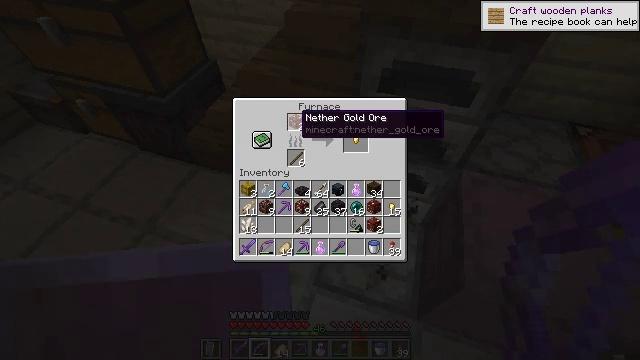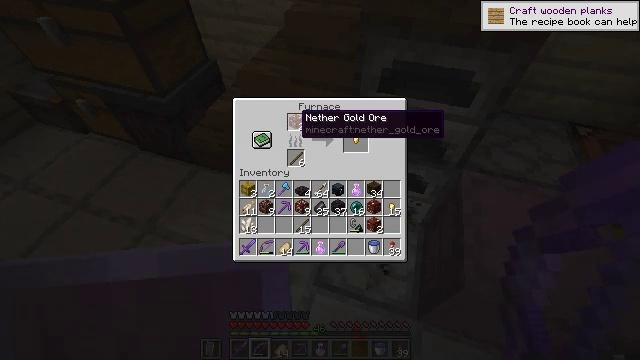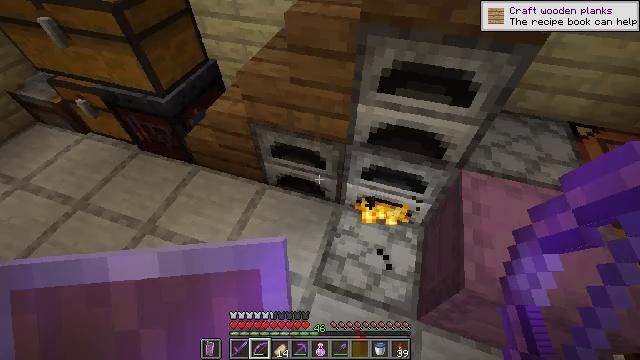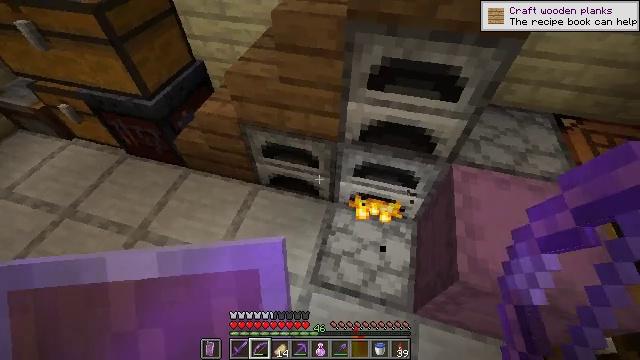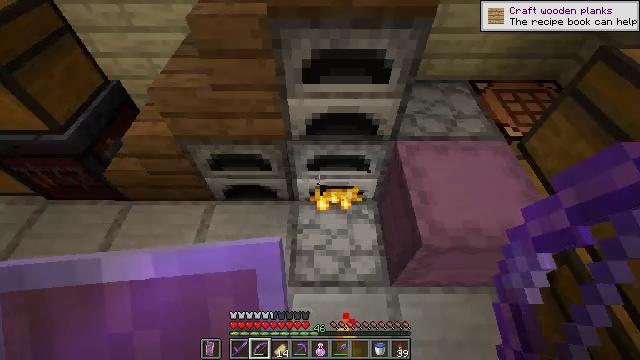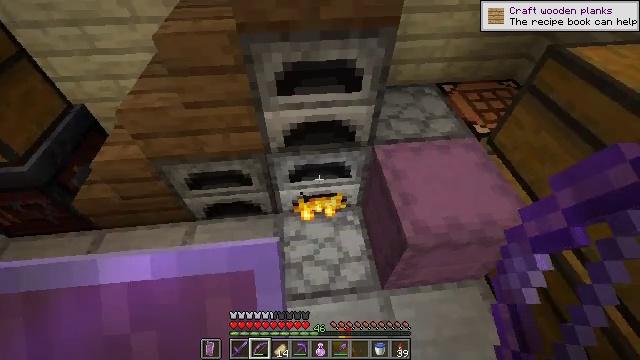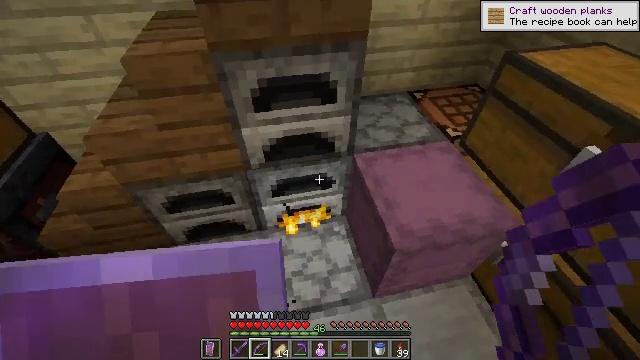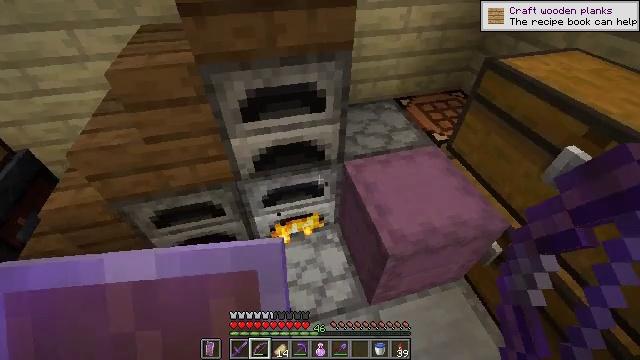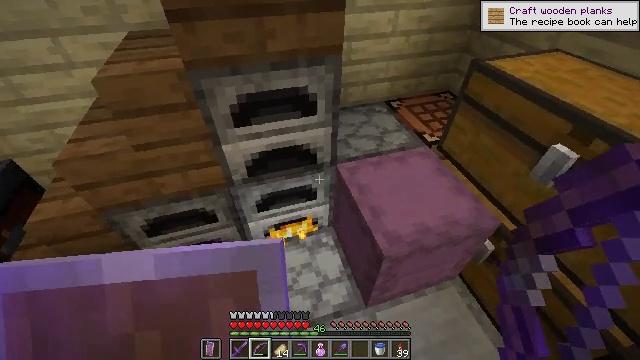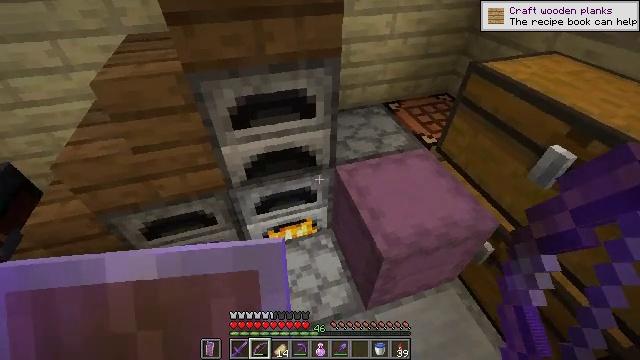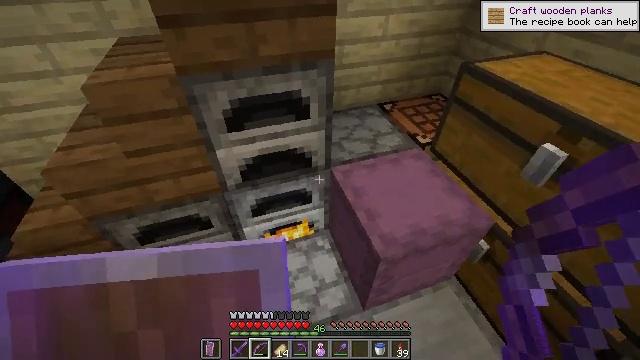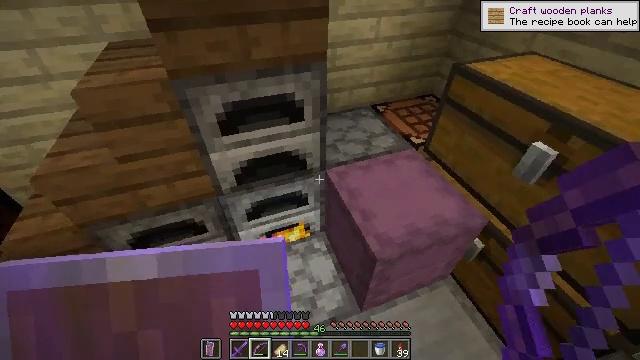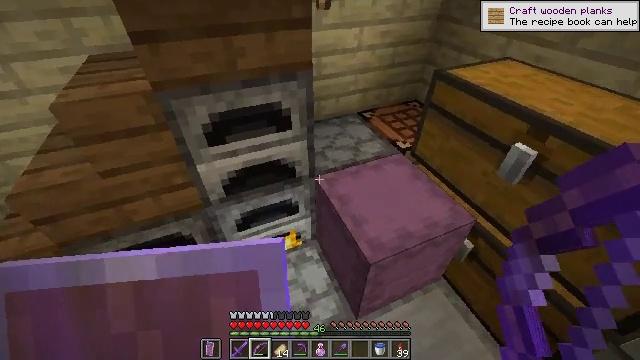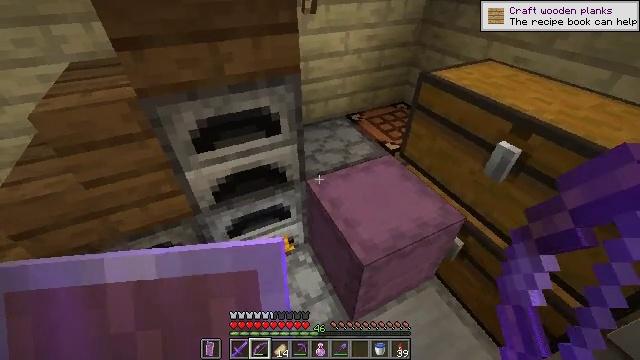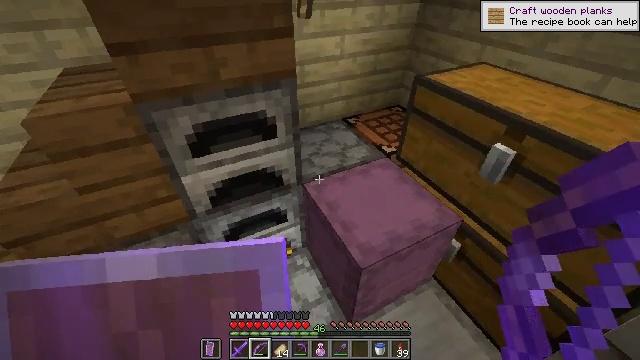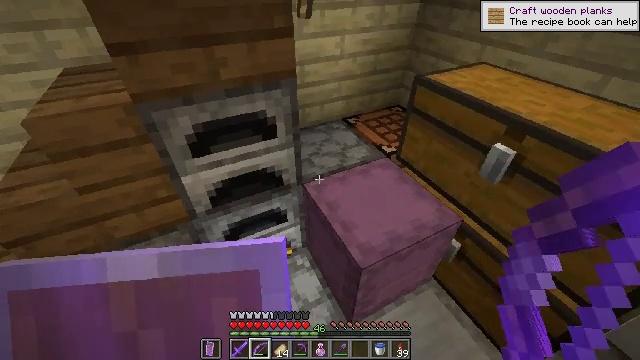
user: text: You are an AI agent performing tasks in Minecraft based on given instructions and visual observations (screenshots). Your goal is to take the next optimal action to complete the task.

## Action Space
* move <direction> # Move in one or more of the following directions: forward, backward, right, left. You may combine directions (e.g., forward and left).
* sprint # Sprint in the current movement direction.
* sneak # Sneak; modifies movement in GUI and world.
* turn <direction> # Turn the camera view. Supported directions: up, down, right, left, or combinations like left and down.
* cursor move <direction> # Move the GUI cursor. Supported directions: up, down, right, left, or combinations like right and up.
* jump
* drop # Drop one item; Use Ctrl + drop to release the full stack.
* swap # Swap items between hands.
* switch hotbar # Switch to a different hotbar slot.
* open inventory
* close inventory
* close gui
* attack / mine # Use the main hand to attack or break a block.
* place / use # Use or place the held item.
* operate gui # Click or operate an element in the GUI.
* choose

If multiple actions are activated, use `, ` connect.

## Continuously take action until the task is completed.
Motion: motion action
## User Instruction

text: craft item air
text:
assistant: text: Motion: no_op
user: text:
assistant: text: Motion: no_op
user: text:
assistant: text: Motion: turn right
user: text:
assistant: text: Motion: turn right
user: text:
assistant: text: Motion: turn right and up
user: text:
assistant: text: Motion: turn right and up
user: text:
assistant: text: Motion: turn right and up
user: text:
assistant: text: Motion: turn right
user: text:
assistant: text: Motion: no_op
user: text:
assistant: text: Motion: turn right
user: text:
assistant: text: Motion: turn right
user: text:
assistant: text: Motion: turn right and up
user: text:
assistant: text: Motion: turn right
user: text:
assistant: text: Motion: no_op
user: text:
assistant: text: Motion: no_op
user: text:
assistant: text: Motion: no_op
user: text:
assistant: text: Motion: no_op
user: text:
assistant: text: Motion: no_op
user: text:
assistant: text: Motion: turn left
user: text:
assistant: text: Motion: turn left and down
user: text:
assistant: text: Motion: turn left and down
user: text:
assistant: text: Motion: no_op
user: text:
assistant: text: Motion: turn left
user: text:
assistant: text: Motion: no_op
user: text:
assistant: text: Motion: no_op
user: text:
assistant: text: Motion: no_op
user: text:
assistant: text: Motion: turn right and up
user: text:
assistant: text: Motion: turn right and up
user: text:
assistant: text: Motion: use / place
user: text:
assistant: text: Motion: use / place